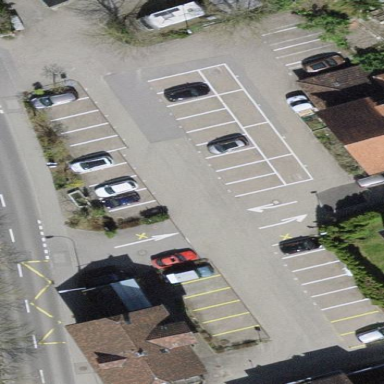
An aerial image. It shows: Parking area with surface.